Question: I'm currently using <URL> the 'first' and 'last' button of the pagination from the table by using a bit customization on jquery library.

The problem is that the customization has only 2 methods: 'full_numbers' and 'two_button'.
So how can I get the pagination without the 'first' and last 'button'?
Any help would be very much appreciated.
Thanks
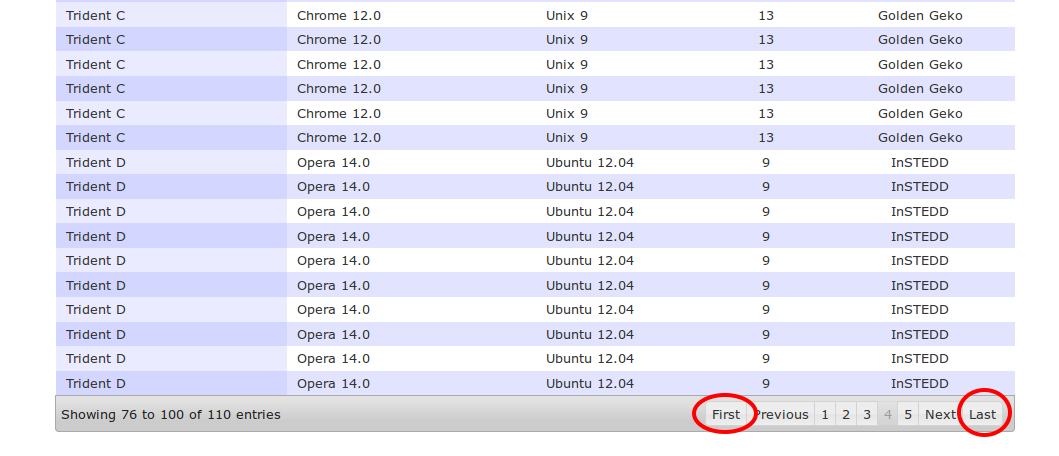
Answer: Write your own javascript to hide/remove the elements.
'$(".first.paginate_button, .last.paginate_button").hide();'